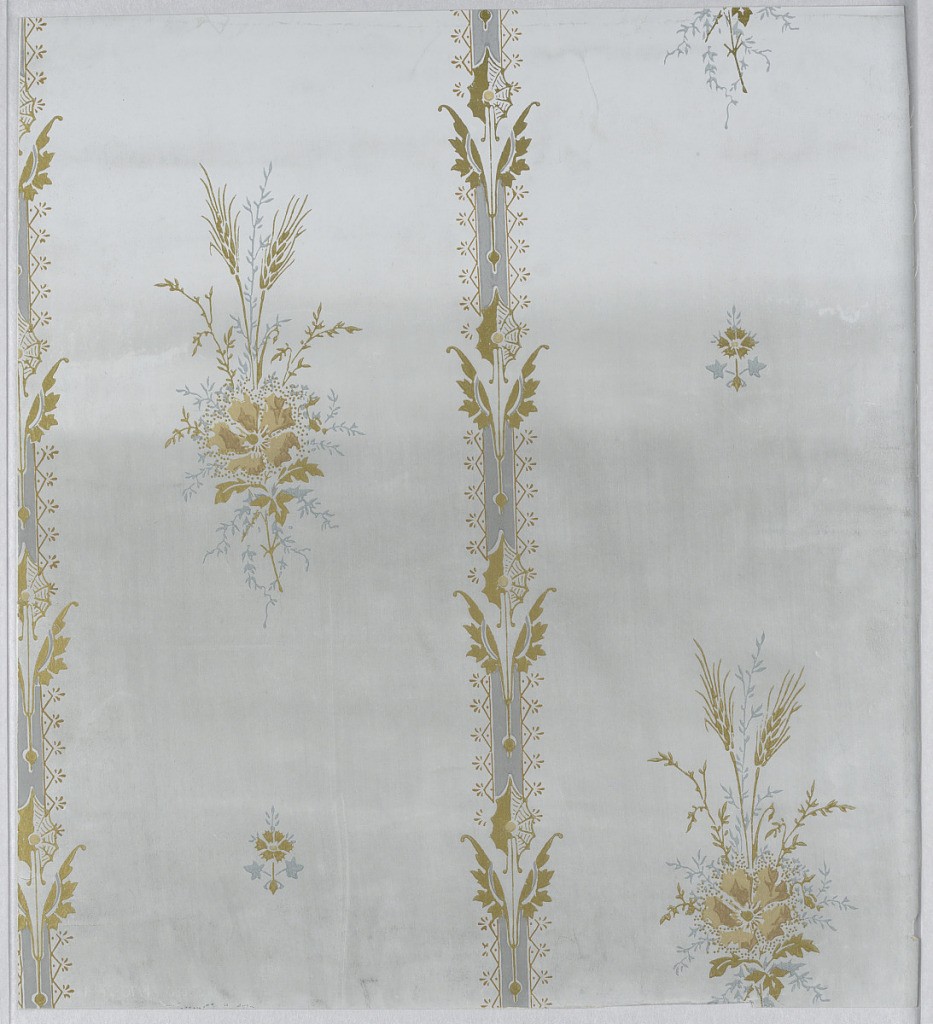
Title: Sidewall
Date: ca. 1880
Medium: Machine-printed paper
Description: Pattern repeated in off-set vertical columns; two motifs repeated vertically; one a large bunch of foliage with two ears of wheat and a large flower; one a small stylized motif; vertical band between each column consisting of a repeated arrow-like symmetrical motif composed of abstract elements, highly stylized leaves, and cobweb; this motif somewhat reminiscent of Dresser in its treatment of leaves; color scheme of gray with metallic gold highlighting on pale grey ground.